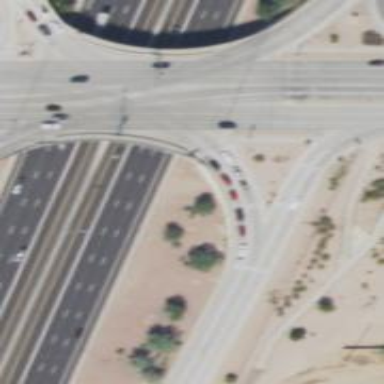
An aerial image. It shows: Solid stop line on the road.